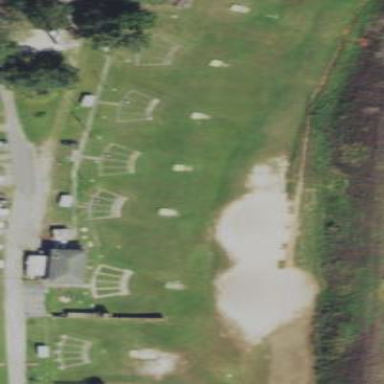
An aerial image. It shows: Sports center with shooting facilities.